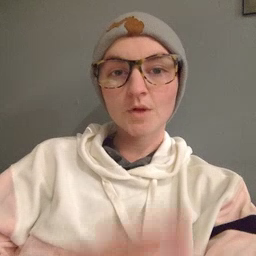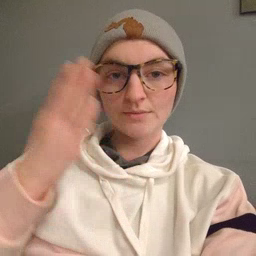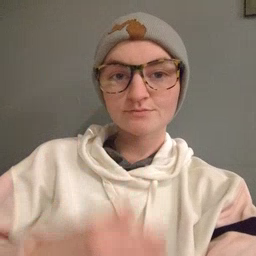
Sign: open